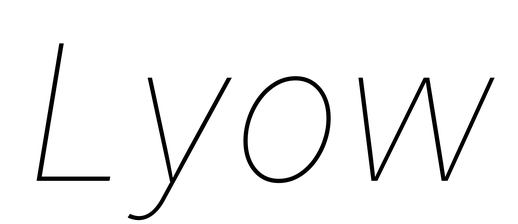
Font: Inter-Italic_Thin_Italic